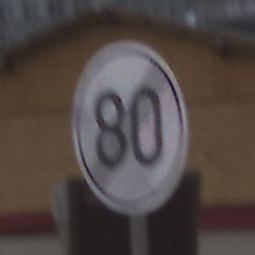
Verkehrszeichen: EndeGeschwindigkeit80
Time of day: MorningAfternoon
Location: Outdoor (Urban)
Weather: Overcast
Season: NotSpecified
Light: Natural